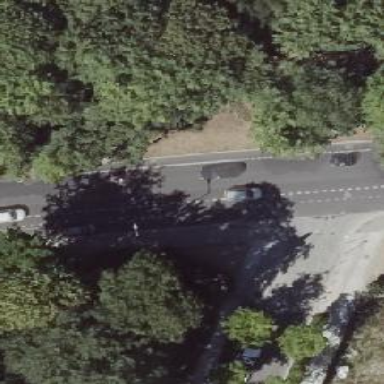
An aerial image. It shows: Secondary road with asphalt surface and designated cycle lane.